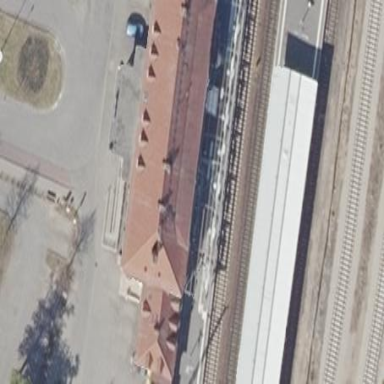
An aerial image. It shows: Train station building.